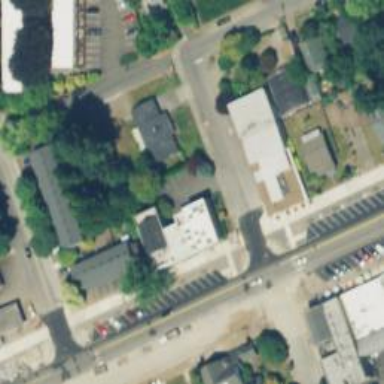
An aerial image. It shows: Residential road with sidewalk on the left.